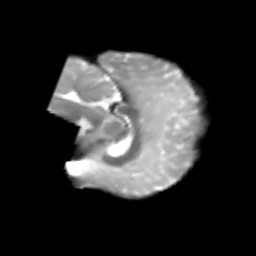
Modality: T2w
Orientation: sagittal
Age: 8
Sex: male
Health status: healthy